Field crop: maize
Growth stage: 2
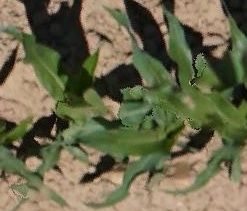
Species: maize